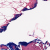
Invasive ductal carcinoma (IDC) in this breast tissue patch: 0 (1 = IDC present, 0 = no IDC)